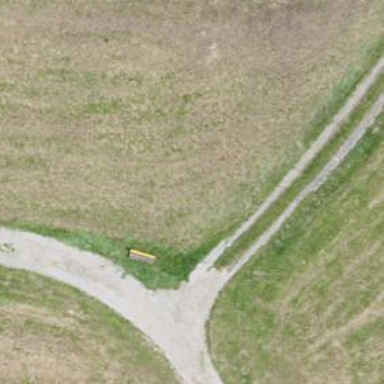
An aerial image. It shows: Bench for seating.